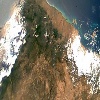
Label: land